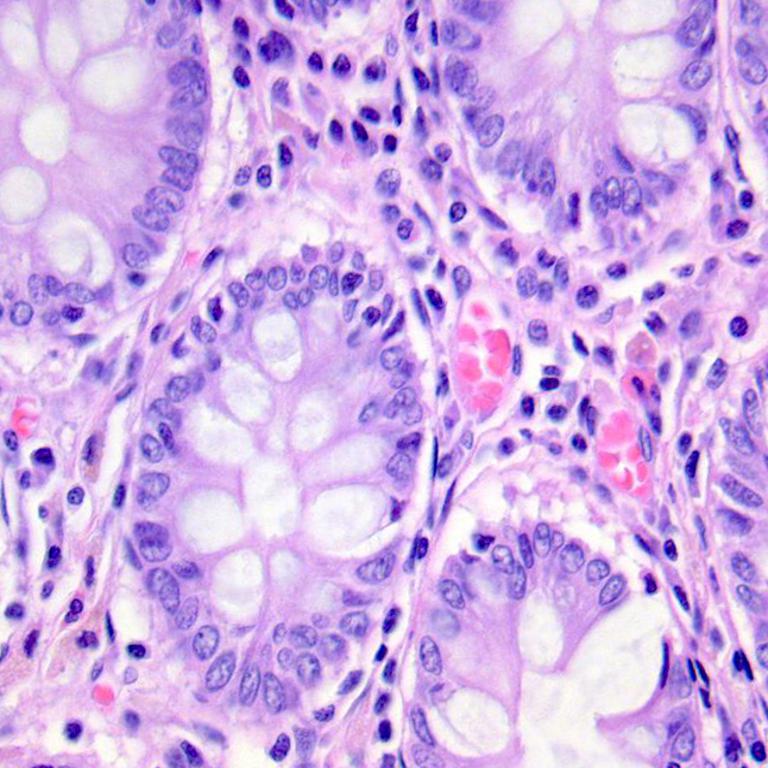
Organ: colon
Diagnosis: benign